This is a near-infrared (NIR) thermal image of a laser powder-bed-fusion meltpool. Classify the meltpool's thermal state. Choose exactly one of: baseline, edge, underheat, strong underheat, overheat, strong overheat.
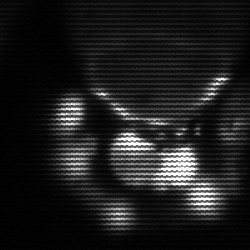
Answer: edge